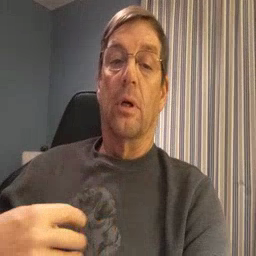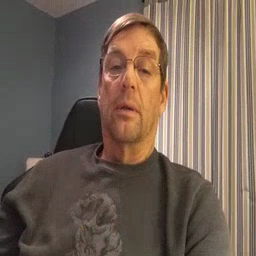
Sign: zebra